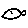
Label: fish